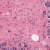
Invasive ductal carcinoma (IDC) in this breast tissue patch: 1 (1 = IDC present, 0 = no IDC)